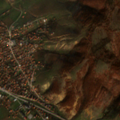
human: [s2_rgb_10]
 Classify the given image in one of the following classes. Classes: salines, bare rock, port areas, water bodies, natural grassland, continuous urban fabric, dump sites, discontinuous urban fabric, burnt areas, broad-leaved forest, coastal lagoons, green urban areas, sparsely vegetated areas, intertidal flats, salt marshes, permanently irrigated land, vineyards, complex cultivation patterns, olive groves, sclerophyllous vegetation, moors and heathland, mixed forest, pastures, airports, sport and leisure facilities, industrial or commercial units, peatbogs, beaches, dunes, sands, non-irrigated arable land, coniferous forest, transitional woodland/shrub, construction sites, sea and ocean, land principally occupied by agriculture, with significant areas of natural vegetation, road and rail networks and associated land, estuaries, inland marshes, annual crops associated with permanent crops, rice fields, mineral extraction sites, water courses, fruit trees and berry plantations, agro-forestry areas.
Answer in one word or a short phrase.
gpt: discontinuous urban fabric, non-irrigated arable land, broad-leaved forest, natural grassland, transitional woodland/shrub